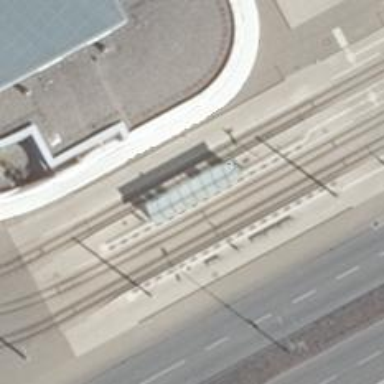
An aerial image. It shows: Shelter for public transport.